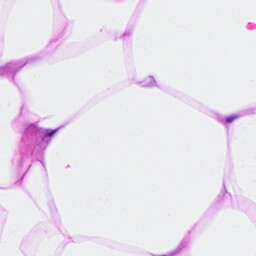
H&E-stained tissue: Breast